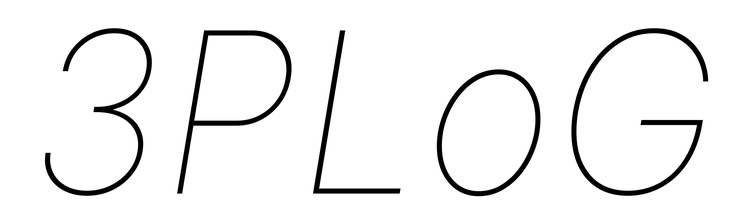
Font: Inter-Italic_Thin_Italic